Question: I've just started using Core Plot, and for testing have a 'CPTGraphHostingView' embedded in a simple custom view controller, plotting values from a Core Data fetchRequest (it's an app graphing dietary calorie intake per day).
The code is mostly pasted in from the tutorial <URL>.
The problem is the UI freezing for around two seconds when pushing the view controller into view (it's embedded in a navigation controller). This is when run on a device (iPhone 4S).
Profiling in Instruments reveals that the main thread is being blocked by '[CPTAxis layoutSublayers]' and '[CPTLayer drawInContext]'.
The lag is not due to an excessively large dataset: it currently contains precisely two points. The graph is simple and looks like this:

Complete implementation of the view controller:
Interface:
'''
//
// ICCaloriesGraphController.h
// iCalories
//
// Created by David Fearon on 22/08/2013.
// Copyright (c) 2013 David Fearon. All rights reserved.
//
#import <UIKit/UIKit.h>
#import "CorePlot-CocoaTouch.h"
#import "ICDatabaseBrain.h"
#import "Day.h"
#import "CalorieEntry.h"
@interface ICCaloriesGraphController : UIViewController<CPTPlotDataSource, NSFetchedResultsControllerDelegate>
@property (weak, nonatomic) IBOutlet CPTGraphHostingView *graphHostingView;
@property (nonatomic, retain)ICDatabaseBrain* sharedDatabaseBrain;
@property (nonatomic, retain)NSFetchedResultsController* resultsController;
@end
'''
Implementation:
'''
//
// ICCaloriesGraphController.m
// iCalories
//
// Created by David Fearon on 22/08/2013.
// Copyright (c) 2013 David Fearon. All rights reserved.
//
#import "ICCaloriesGraphController.h"
@interface ICCaloriesGraphController ()
@property int numberOfRecordsForPlot;
@property float maxDailyCaloriesInDataset;
@property NSArray* days;
@end
@implementation ICCaloriesGraphController
- (id)initWithNibName:(NSString *)nibNameOrNil bundle:(NSBundle *)nibBundleOrNil
{
self = [super initWithNibName:nibNameOrNil bundle:nibBundleOrNil];
if (self) {
// Custom initialization
}
return self;
}
- (void)viewDidLoad
{
[super viewDidLoad];
self.sharedDatabaseBrain = [ICDatabaseBrain sharedDatabaseBrain];
self.resultsController = self.sharedDatabaseBrain.fetchDaysResultsController;
self.days = [self.resultsController fetchedObjects];
self.numberOfRecordsForPlot = [self.days count];
[self updateMaxDailyCaloriesInDataset];
// Create a CPTGraph object and add to hostView
CPTGraph* graph = [[CPTXYGraph alloc] initWithFrame:self.graphHostingView.bounds];
self.graphHostingView.hostedGraph = graph;
// Get the (default) plotspace from the graph so we can set its x/y ranges
CPTXYPlotSpace *plotSpace = (CPTXYPlotSpace *) self.graphHostingView.hostedGraph.defaultPlotSpace;
// Note that these CPTPlotRange are defined by START and LENGTH (not START and END) !!
[plotSpace setYRange: [CPTPlotRange plotRangeWithLocation:CPTDecimalFromFloat( 0 ) length:CPTDecimalFromFloat( self.maxDailyCaloriesInDataset )]];
[plotSpace setXRange: [CPTPlotRange plotRangeWithLocation:CPTDecimalFromFloat( 0 ) length:CPTDecimalFromFloat( self.numberOfRecordsForPlot )]];
// Create the plot (we do not define actual x/y values yet, these will be supplied by the datasource...)
CPTScatterPlot* plot = [[CPTScatterPlot alloc] initWithFrame:CGRectZero];
// Let's keep it simple and let this class act as datasource (therefore we implement <CPTPlotDataSource>)
plot.dataSource = self;
// Finally, add the created plot to the default plot space of the CPTGraph object we created before
[self.graphHostingView.hostedGraph addPlot:plot toPlotSpace:self.graphHostingView.hostedGraph.defaultPlotSpace];
}
-(void)viewWillAppear:(BOOL)animated{
[super viewWillAppear:animated];
}
- (void)didReceiveMemoryWarning
{
[super didReceiveMemoryWarning];
// Dispose of any resources that can be recreated.
}
-(NSUInteger)numberOfRecordsForPlot:(CPTPlot *)plotnumberOfRecords {
return self.numberOfRecordsForPlot;
}
-(void)updateMaxDailyCaloriesInDataset{
if (self.numberOfRecordsForPlot == 0){
self.maxDailyCaloriesInDataset = 0;
return;
}
int max = 0;
for (Day* day in self.days) {
//count the calories in the day:
int calorieSum = 0;
for (CalorieEntry* calorieEntry in [day.calorieEntries allObjects]) {
calorieSum += calorieEntry.calories.intValue;
}
if(calorieSum > max) max = calorieSum;
}
self.maxDailyCaloriesInDataset = max;
}
-(NSNumber *)numberForPlot:(CPTPlot *)plot field:(NSUInteger)fieldEnum recordIndex:(NSUInteger)index
{
if (self.numberOfRecordsForPlot == 0){
return 0;
}
if(fieldEnum == CPTScatterPlotFieldY){
Day* day = [self.days objectAtIndex:index];
//count the calories in the day:
int calorieSum = 0;
for (CalorieEntry* calorieEntry in [day.calorieEntries allObjects]) {
calorieSum += calorieEntry.calories.intValue;
}
return [NSNumber numberWithInt:calorieSum];
//TODO: Set range for y axis
}
if(fieldEnum == CPTScatterPlotFieldX){
return [NSNumber numberWithInt: index];
}else{
NSLog(@"fieldEnum was neither CPTScatterPlotFieldY or CPTScatterPlotFieldX in numberForPlot:");
return 0;
}
}
@end
'''
The lag is definitely nothing to do with the Core Data code; that all works fine. Googling around this only shows up problems with huge datasets, not ones with only two points. Obviously I'm doing something fundamentally wrong with the Core Plot code but really can't see what.
Can anybody spot the problem please?
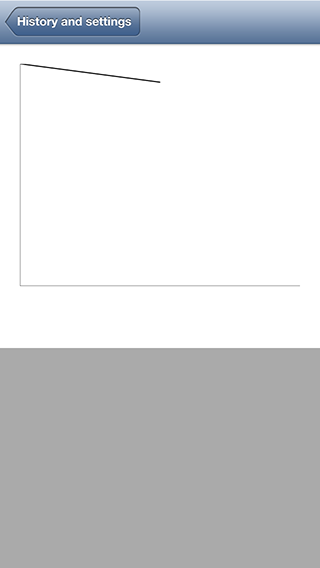
Answer: Is 'maxDailyCaloriesInDataset' large? The default axis labeling policy puts tick marks and labels one unit apart along the axis. If the 'yRange' is large, this creates a lot of overlapping labels, which can be very slow. Depending on the requirements of your app, either increase the 'majorIntervalLength' so it doesn't make so many labels, or change the labeling policy. 'CPTAxisLabelingPolicyAutomatic' and 'CPTAxisLabelingPolicyEqualDivisions' would be good choices.